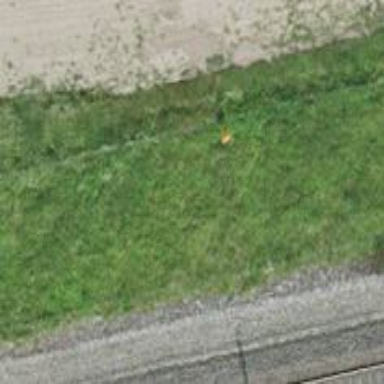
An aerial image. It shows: Aerial marker.